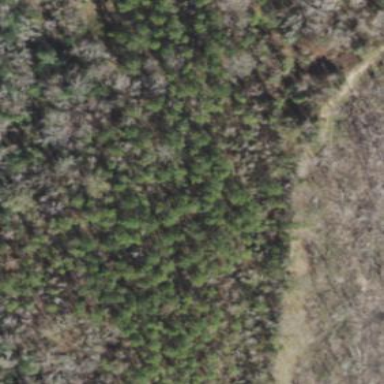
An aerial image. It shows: Mixed leaf woodland.